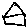
Label: house